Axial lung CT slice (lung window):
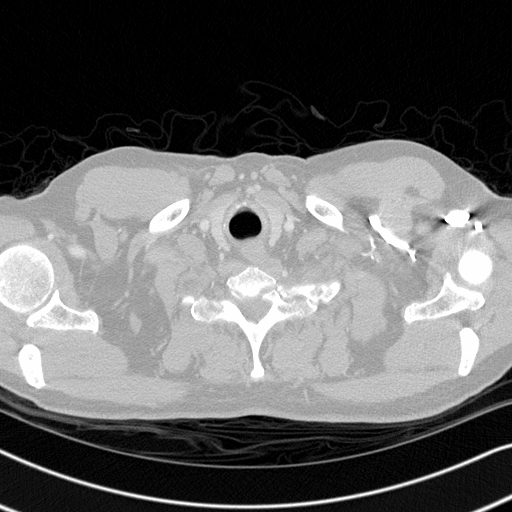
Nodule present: no